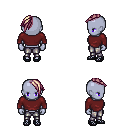
a pixel art fantasy rpg character, female body template, dark elf, purple skin, maroon long-sleeve shirt, metal pants, white blonde long mohawk hairstyle, ghillies, four views (front, back, left, right), 2x2 character sprite sheet, small pixel art, hard edges, no anti-aliasing